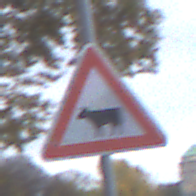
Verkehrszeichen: ViehtriebRechts
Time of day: MorningAfternoon
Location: Outdoor (Urban)
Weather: Overcast
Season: NotSpecified
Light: Natural